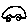
Label: car